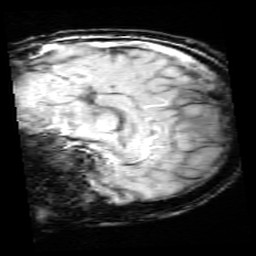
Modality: SWI
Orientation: sagittal
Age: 12
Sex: female
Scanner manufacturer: siemens
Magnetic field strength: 3 T
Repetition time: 0.027 s
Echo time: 0.02 s